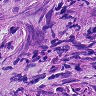
Metastatic tissue present: yes